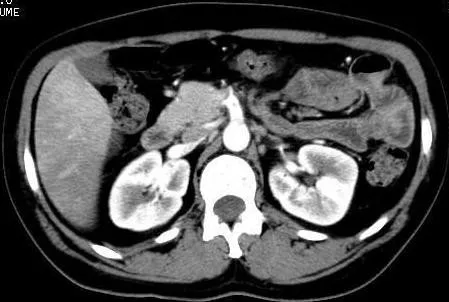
Abdominal computed tomography scans.
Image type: radiology (ct)